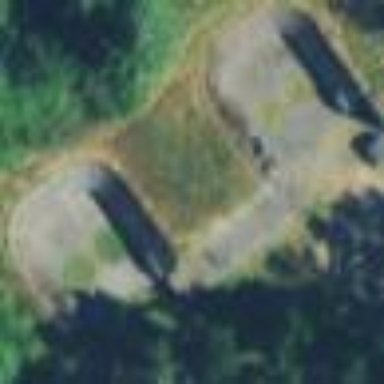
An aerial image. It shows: Historic fort featuring military bunker within building.